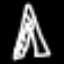
Label: The Eiffel Tower